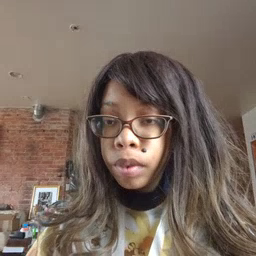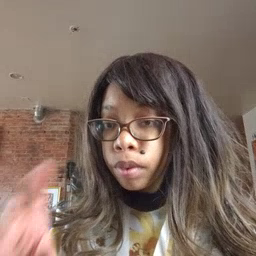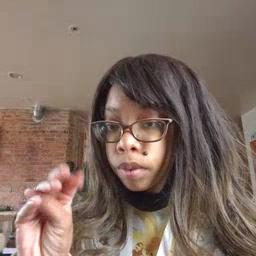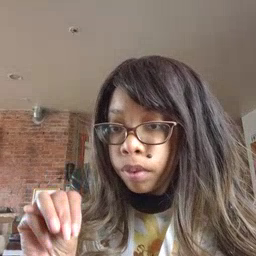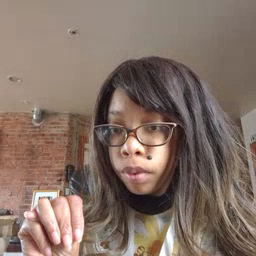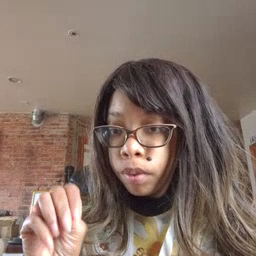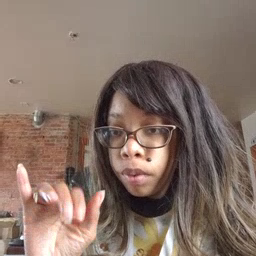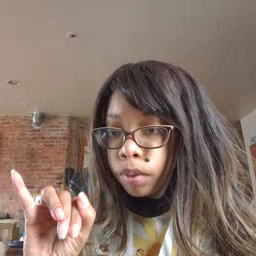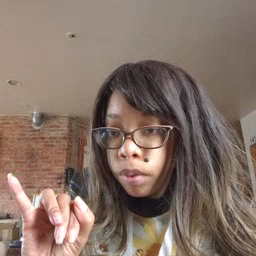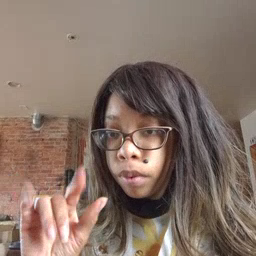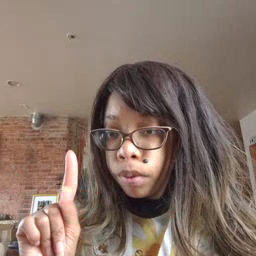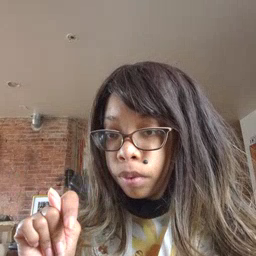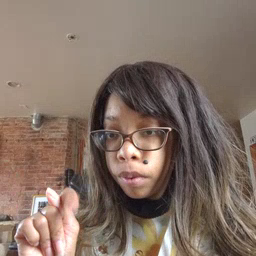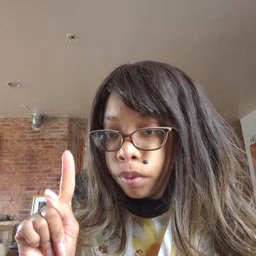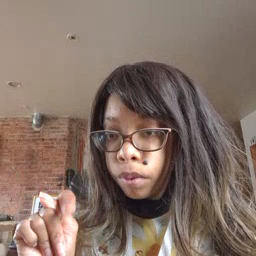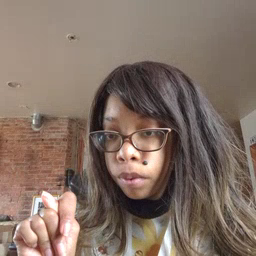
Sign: mitten